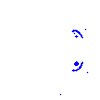
Particle: pion